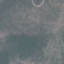
Land use / land cover: HerbaceousVegetation